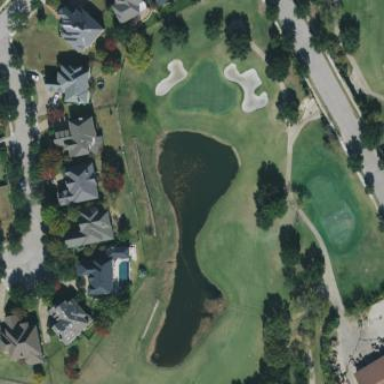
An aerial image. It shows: Scenic view of water hazard on golf course. The natural water feature adds beauty to the landscape.